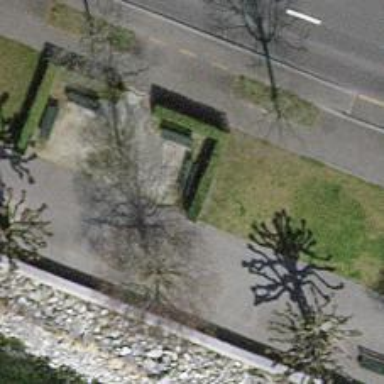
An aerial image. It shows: Bench for seating.